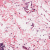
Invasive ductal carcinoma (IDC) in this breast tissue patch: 0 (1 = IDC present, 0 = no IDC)